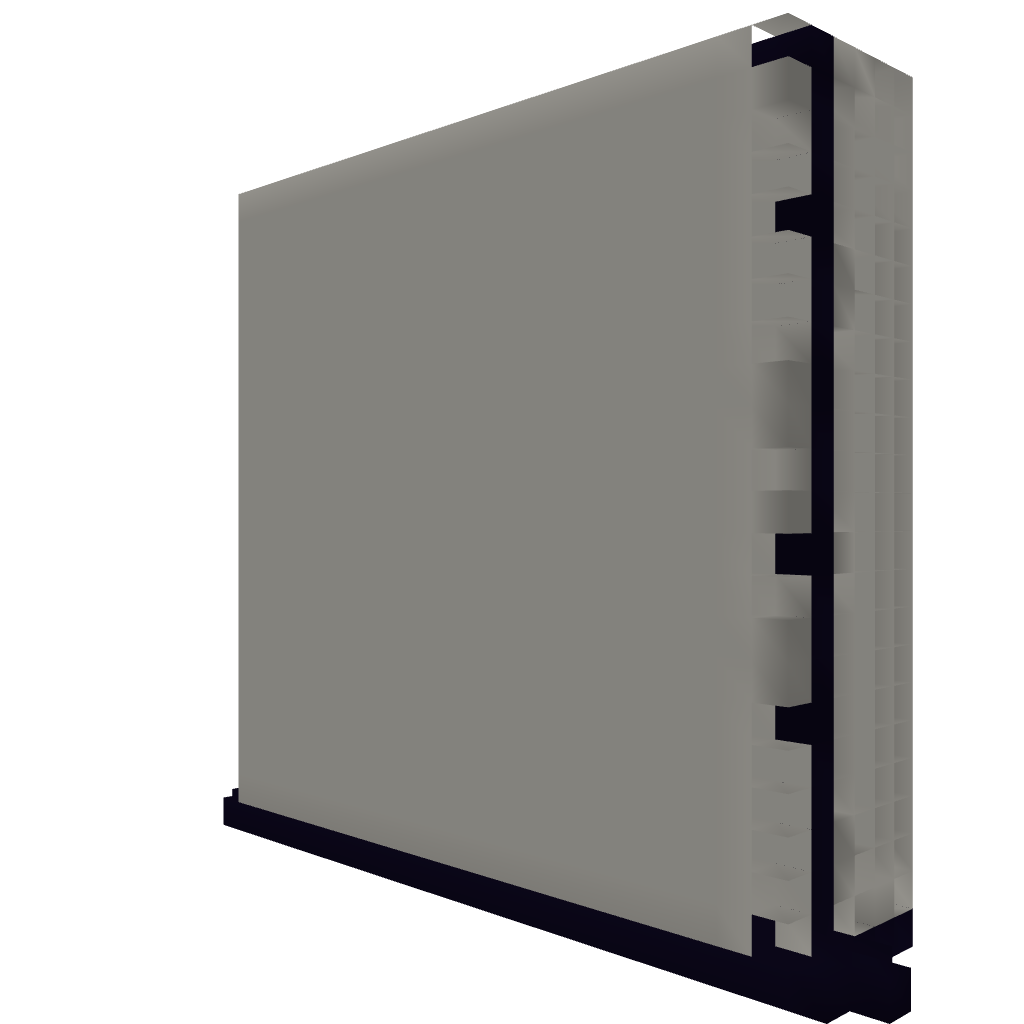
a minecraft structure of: Biggest Possible Nether Portal